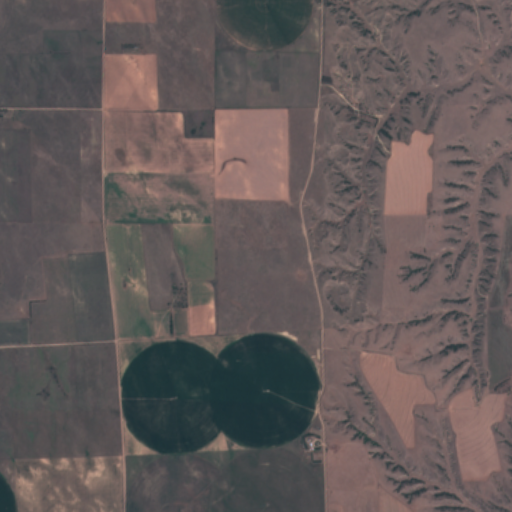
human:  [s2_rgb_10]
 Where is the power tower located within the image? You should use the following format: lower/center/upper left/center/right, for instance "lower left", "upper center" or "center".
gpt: The power tower is located in the right of the image.
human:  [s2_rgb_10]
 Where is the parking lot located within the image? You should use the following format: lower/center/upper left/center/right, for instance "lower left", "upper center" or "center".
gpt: There is no parking lot in the image.